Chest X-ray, AP view. Patient: 18 years old, sex F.
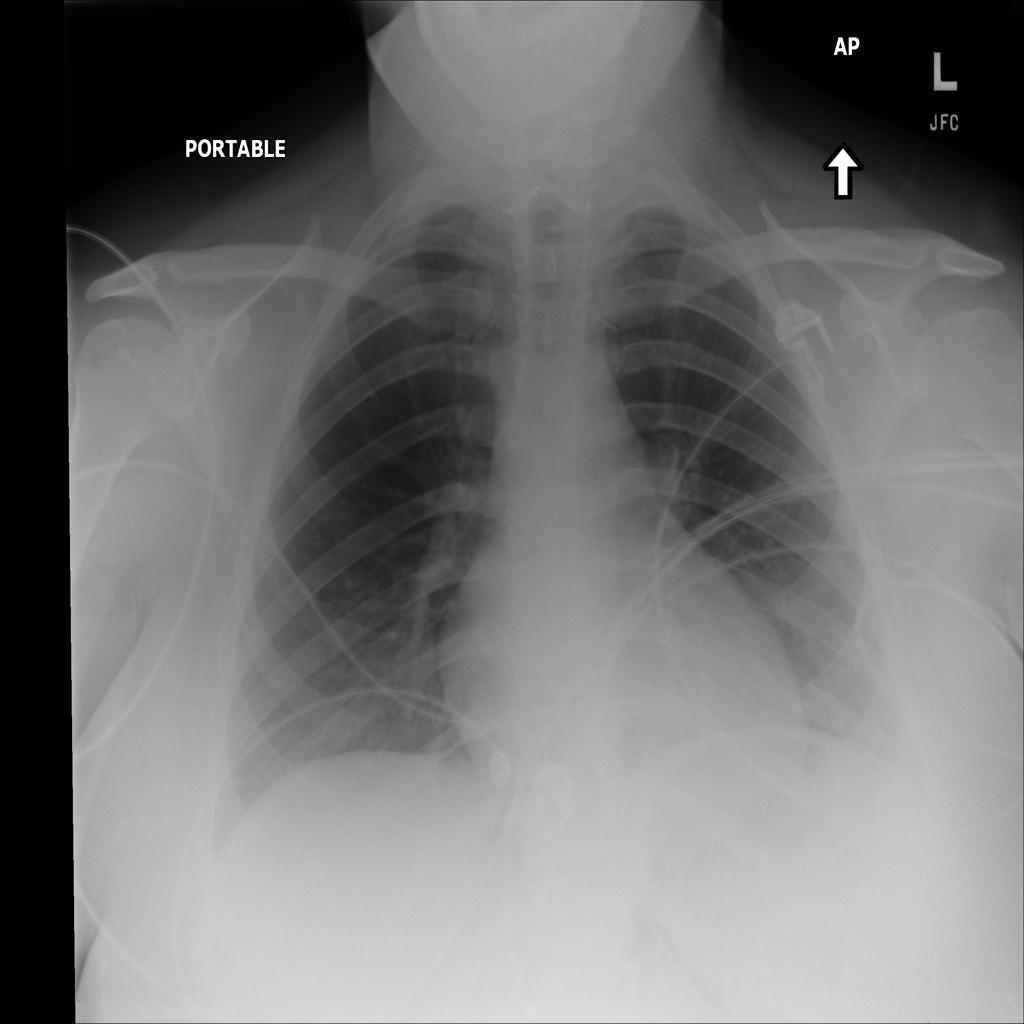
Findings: No Finding